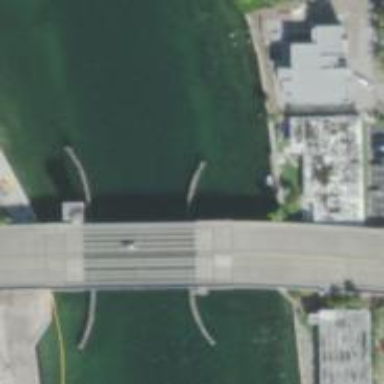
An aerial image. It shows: Bascule movable bridge on footway.